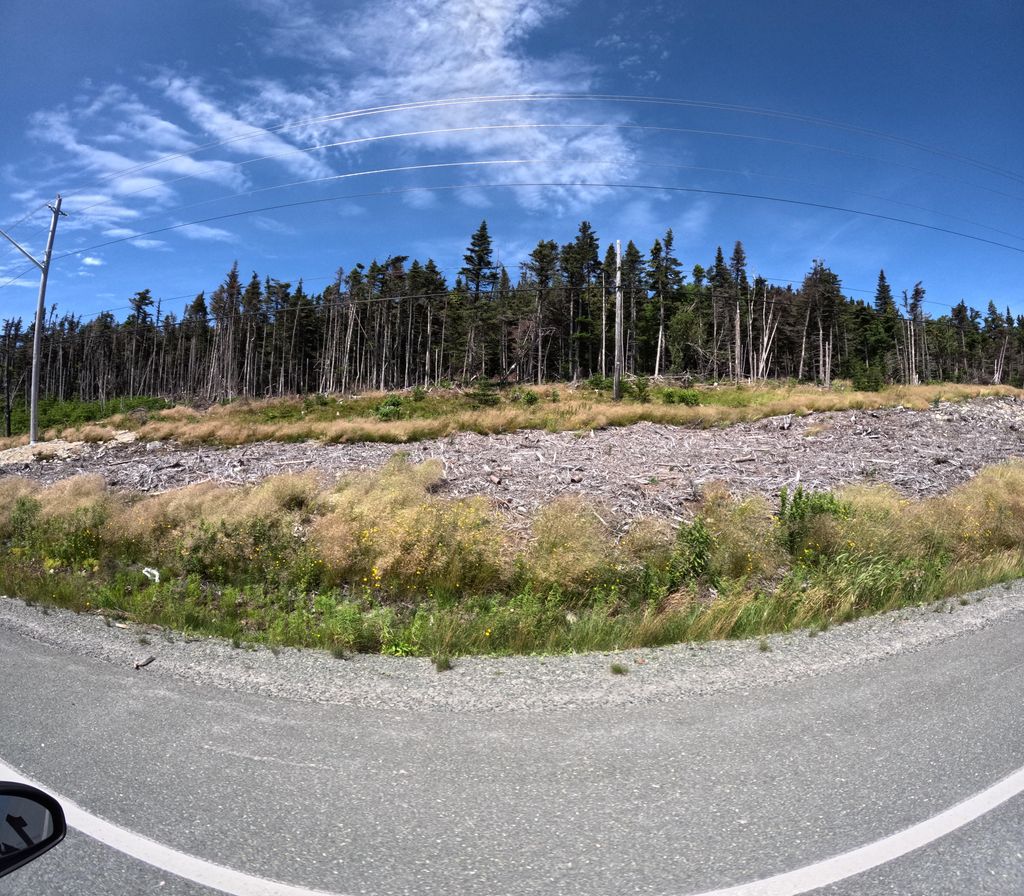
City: st_johns